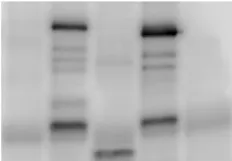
Effects of the identified RNF31 mutations on LUBAC assembly. (B) Overexpression of HA-tagged mutant HOIP plasmids with SHARPIN and HOIL-1 in HEK293T cells. To mimic compound heterozygosity, two mutant plasmids were co-transfected. E7_del and e9_del indicate skipping of exon 7 and exon 9, respectively.
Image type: pathology (fish)